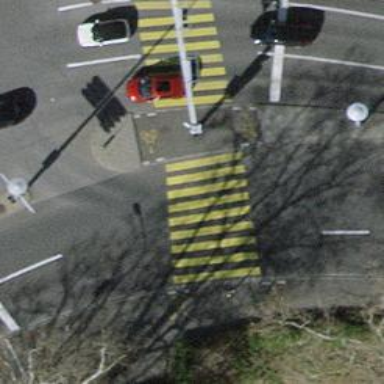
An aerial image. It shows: Crossing with traffic signals and zebra markings. There is pedestrian island at the crossing.